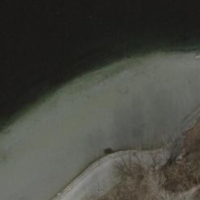
EUNIS habitat code: 14
Species observed at this site:
Chroicocephalus ridibundus
Tachybaptus ruficollis
Podiceps cristatus